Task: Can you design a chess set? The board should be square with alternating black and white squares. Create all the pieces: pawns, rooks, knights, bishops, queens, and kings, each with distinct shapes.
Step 2390:
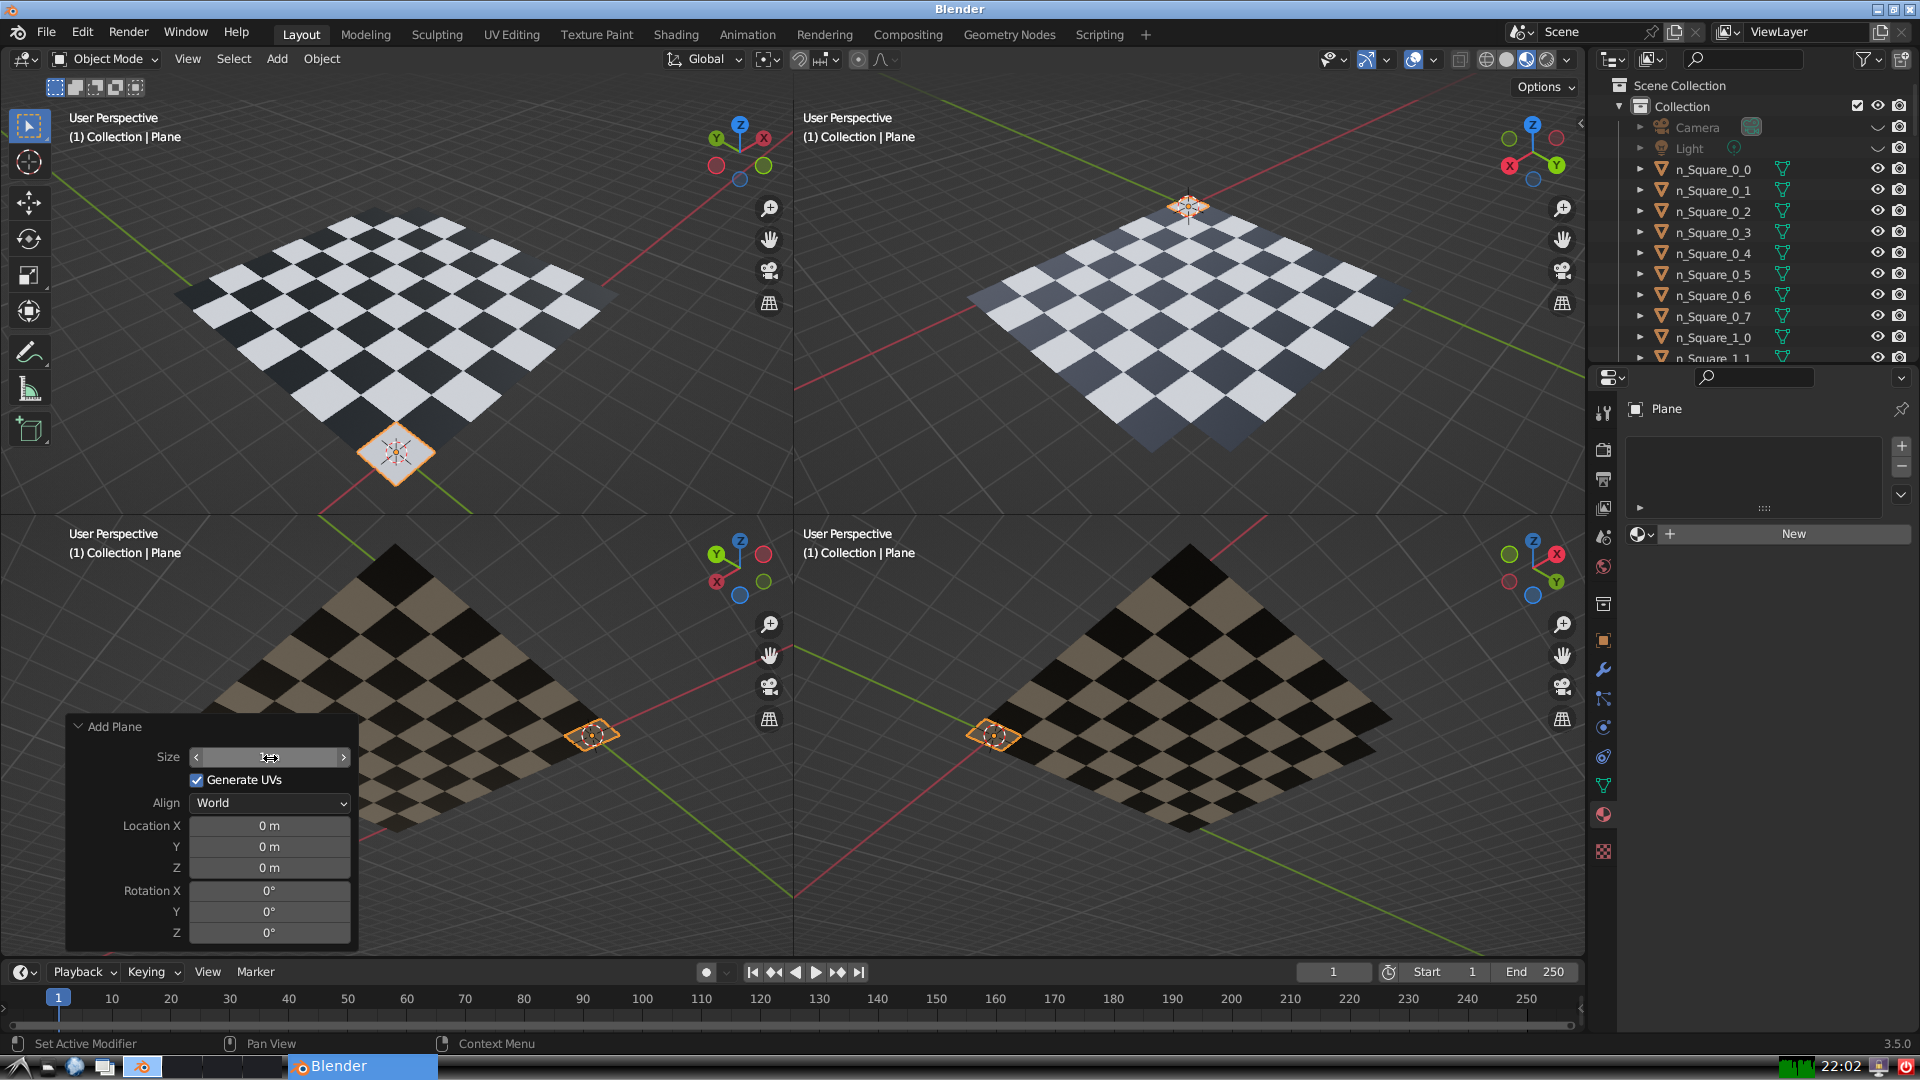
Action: click: no